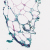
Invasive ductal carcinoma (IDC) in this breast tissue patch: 0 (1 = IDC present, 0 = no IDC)